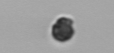
Label: nanoplankton_mix